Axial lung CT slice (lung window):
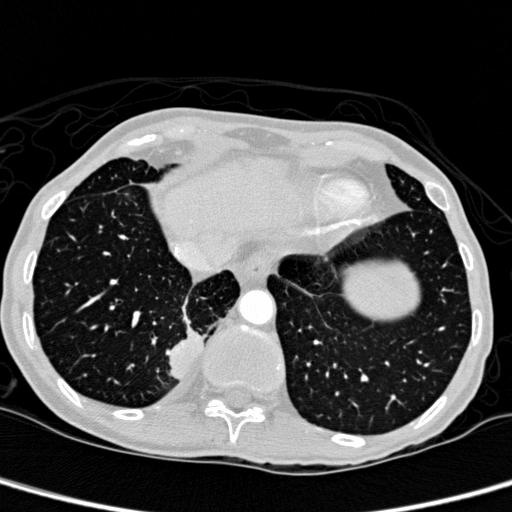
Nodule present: yes
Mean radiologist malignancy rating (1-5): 2.5